Question: I like the "zither strings" that Visual Studio 2013 displays, that help visually align the braces in try / using / while / etc. blocks of code. I also enjoy them aesthetically, as they appear in different visual representations of points along the electromagnetic spectrum:

But, are those colors "more than a pretty face"? In the screen shot above, I see, from left to right, gray, teal, midnight blue, grey, gray, grey, gray, purple, and grey again. Is this just to help differentiate one line from another? If so, why are several succeeding lines the same hue (as far as I can tell)?
Or, do the colors signify something, such as teal for classes, midnight blue for methods, purple for while, and gr[a,e]y for everything else?
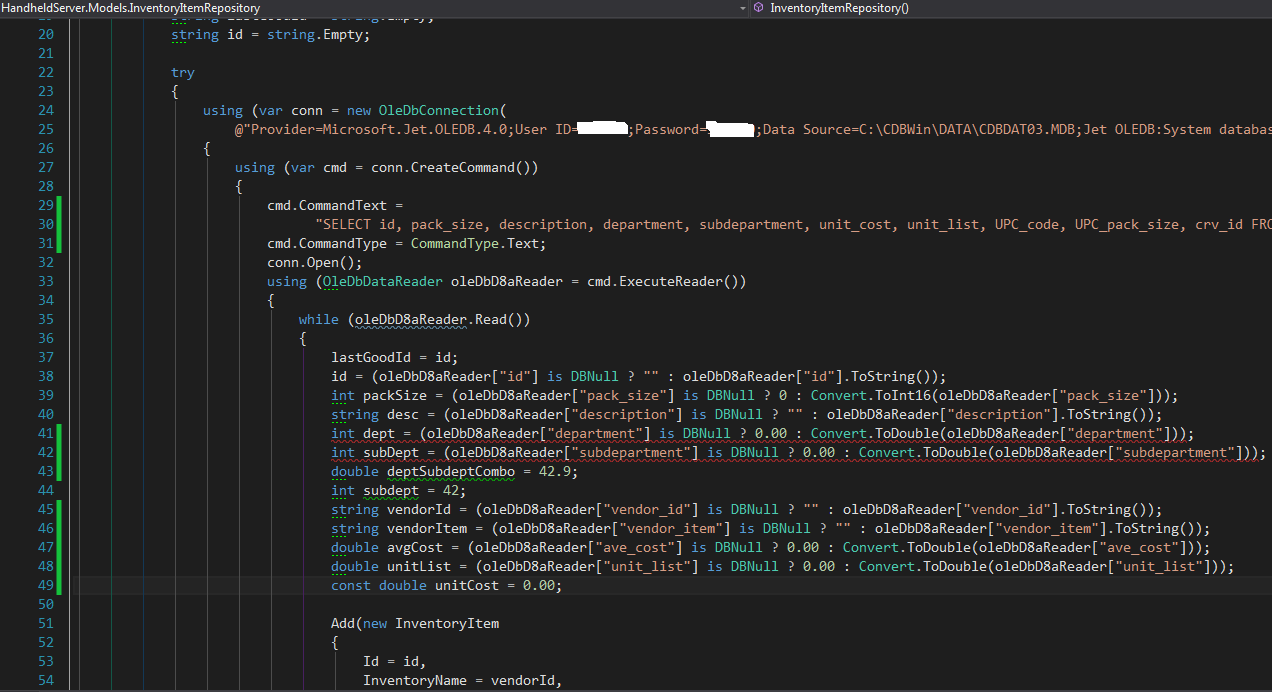
Answer: These are part of the (see <URL>. Specifically they are part of the feature.
There does seem to be some meaning in the colours. I haven't been able to find a definitive list of colours, but I've noticed the following:
- - - - -
You can turn the lines on and off in the Productivity Power Tools section of the Options dialog.